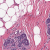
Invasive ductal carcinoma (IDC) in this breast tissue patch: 0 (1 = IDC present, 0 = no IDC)